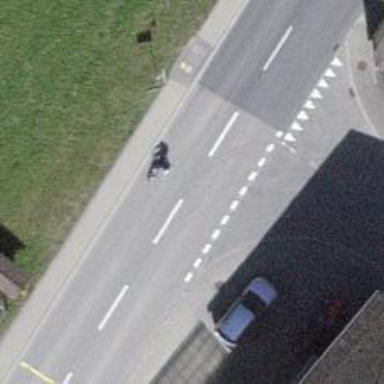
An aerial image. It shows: Bus stop equipped with public transport stop position.